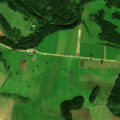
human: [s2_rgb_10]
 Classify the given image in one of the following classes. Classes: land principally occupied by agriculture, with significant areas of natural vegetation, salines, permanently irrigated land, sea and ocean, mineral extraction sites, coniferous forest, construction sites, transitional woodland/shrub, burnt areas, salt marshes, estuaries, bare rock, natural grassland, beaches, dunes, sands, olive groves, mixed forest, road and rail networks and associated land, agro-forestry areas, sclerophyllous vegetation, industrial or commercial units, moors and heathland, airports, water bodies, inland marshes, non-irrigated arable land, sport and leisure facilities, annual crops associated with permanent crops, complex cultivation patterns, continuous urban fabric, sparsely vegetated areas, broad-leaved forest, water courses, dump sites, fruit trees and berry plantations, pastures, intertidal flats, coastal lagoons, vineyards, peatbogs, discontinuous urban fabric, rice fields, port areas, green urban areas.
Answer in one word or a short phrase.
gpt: non-irrigated arable land, pastures, land principally occupied by agriculture, with significant areas of natural vegetation, broad-leaved forest, mixed forest